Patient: sex F, age 75
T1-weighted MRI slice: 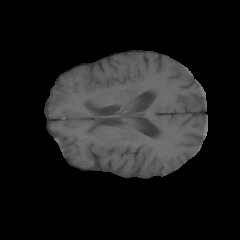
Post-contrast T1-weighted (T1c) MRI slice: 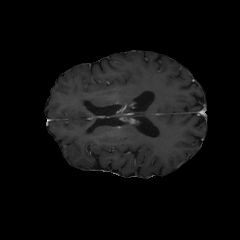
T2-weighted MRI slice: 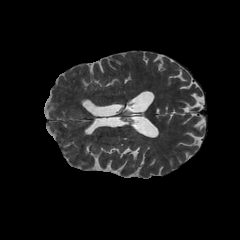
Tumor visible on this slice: no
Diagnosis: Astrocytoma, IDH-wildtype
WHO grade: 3